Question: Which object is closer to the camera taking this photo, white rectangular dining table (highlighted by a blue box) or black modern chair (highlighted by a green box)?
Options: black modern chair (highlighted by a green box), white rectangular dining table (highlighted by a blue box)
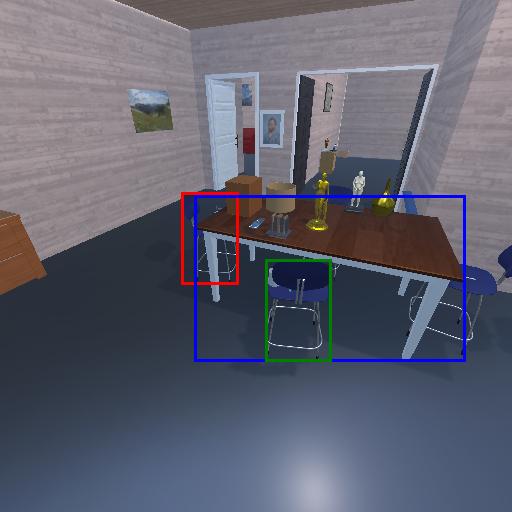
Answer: black modern chair (highlighted by a green box)